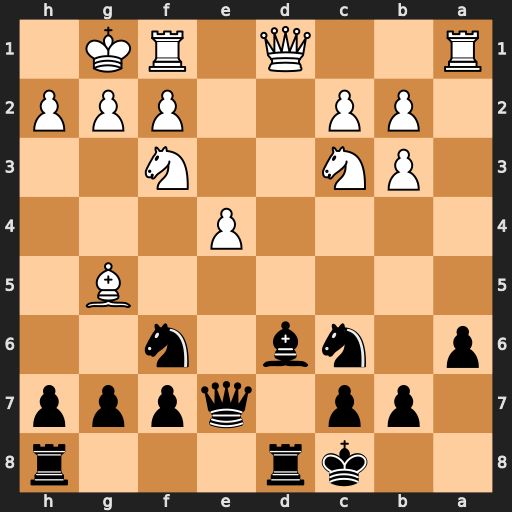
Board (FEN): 2kr3r/1pp1qppp/p1nb1n2/6B1/4P3/1PN2N2/1PP2PPP/R2Q1RK1
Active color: b
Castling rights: -
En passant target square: -
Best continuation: Bxh2+ Nxh2 Rxd1